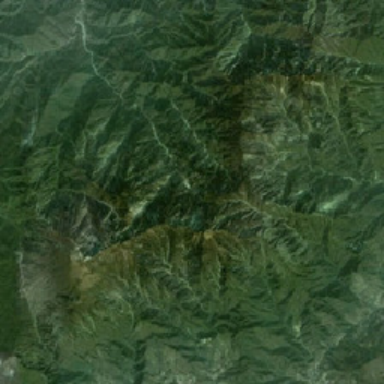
You can see the yellow green peak between the green mountains .